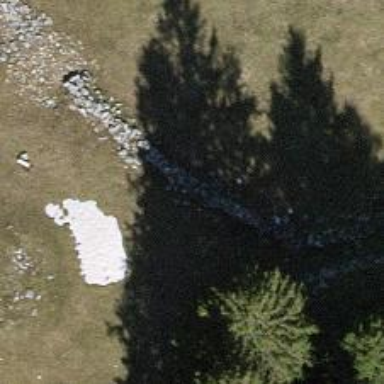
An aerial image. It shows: Dry stone wall barrier.